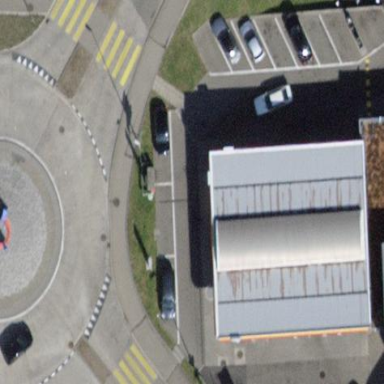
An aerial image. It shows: Fuel station located under roof.